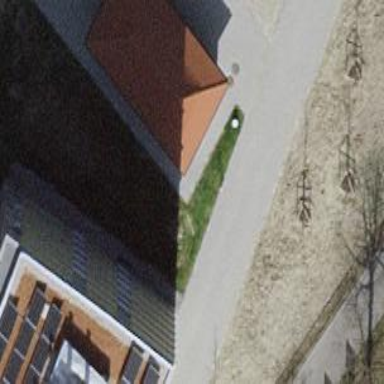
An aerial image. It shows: Service building.